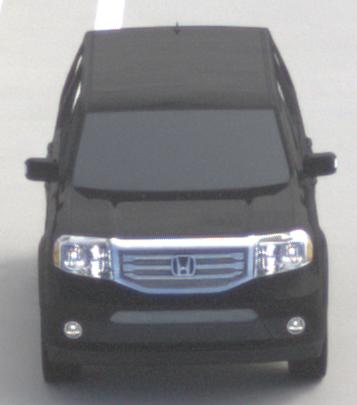
Make: Honda
Model: Pilot
Detailed model: Gen. 2 Facelift
Model produced from: 2012
Model produced until: 2015
Doors: 5
Color: black
Road condition: dry road
Daytime: midday
Contrast: medium contrast